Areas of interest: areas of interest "Industrial"
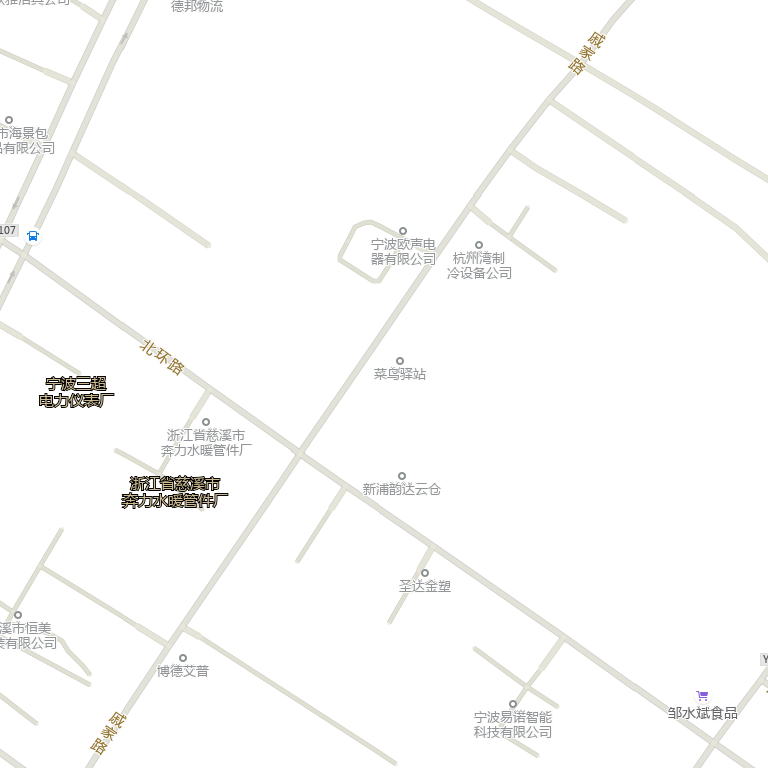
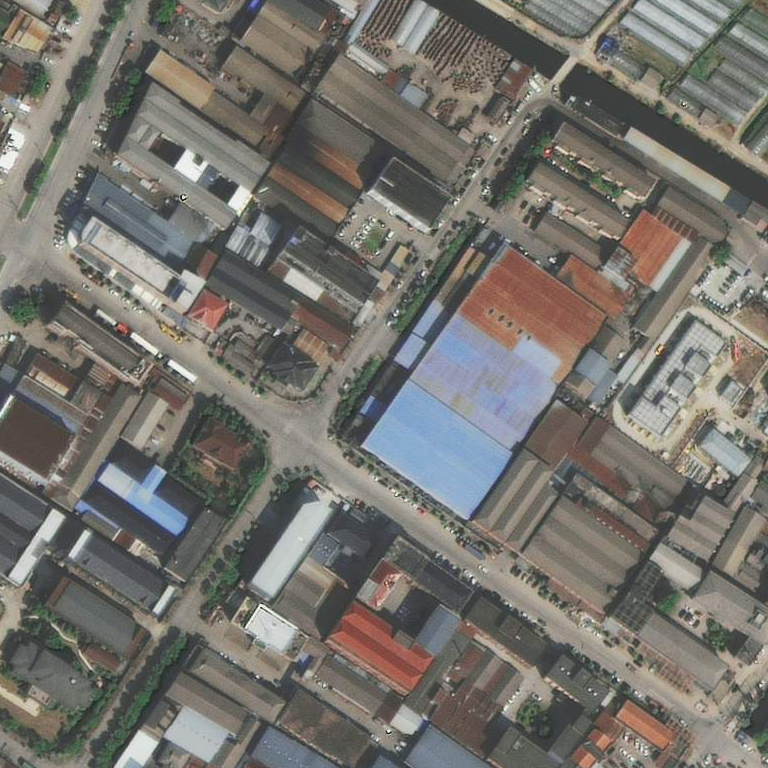